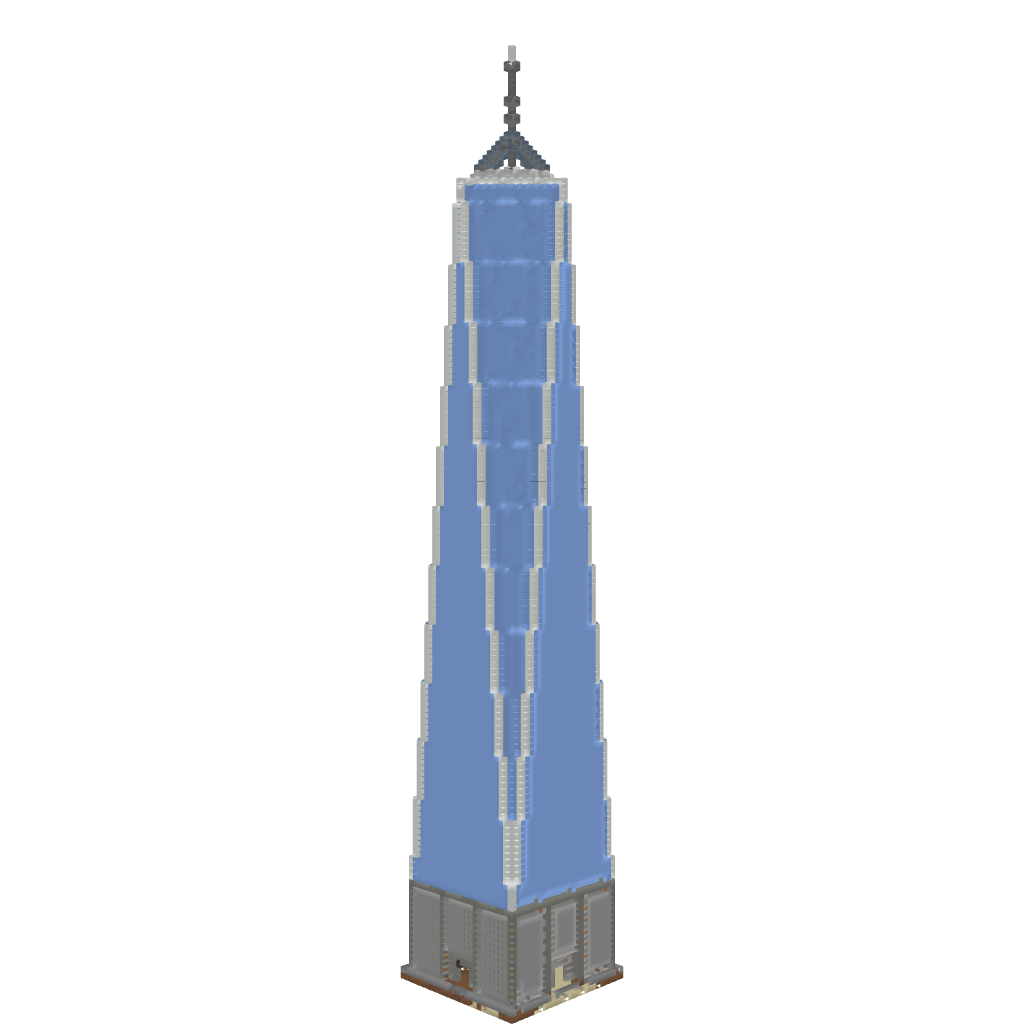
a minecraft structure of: One World Trade Center